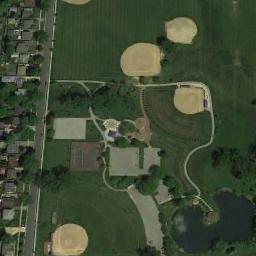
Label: baseball_diamond